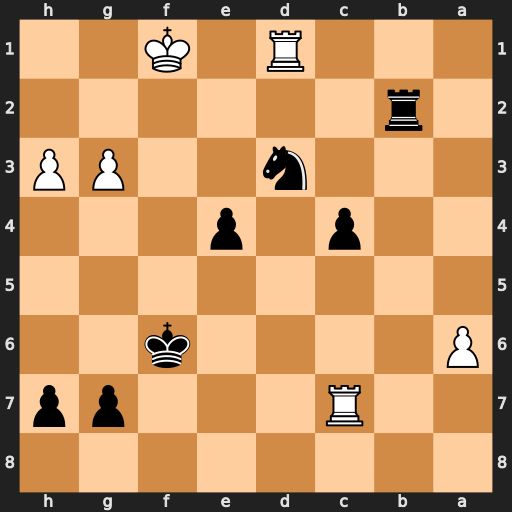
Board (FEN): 8/2R3pp/P4k2/8/2p1p3/3n2PP/1r6/3R1K2
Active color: b
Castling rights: -
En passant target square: -
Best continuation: e3 Kg1 e2